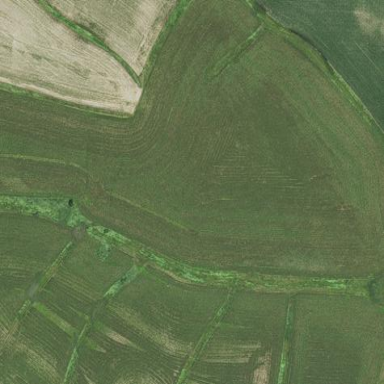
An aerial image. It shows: Beautiful meadow.